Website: bh-photo
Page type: newsletter-management
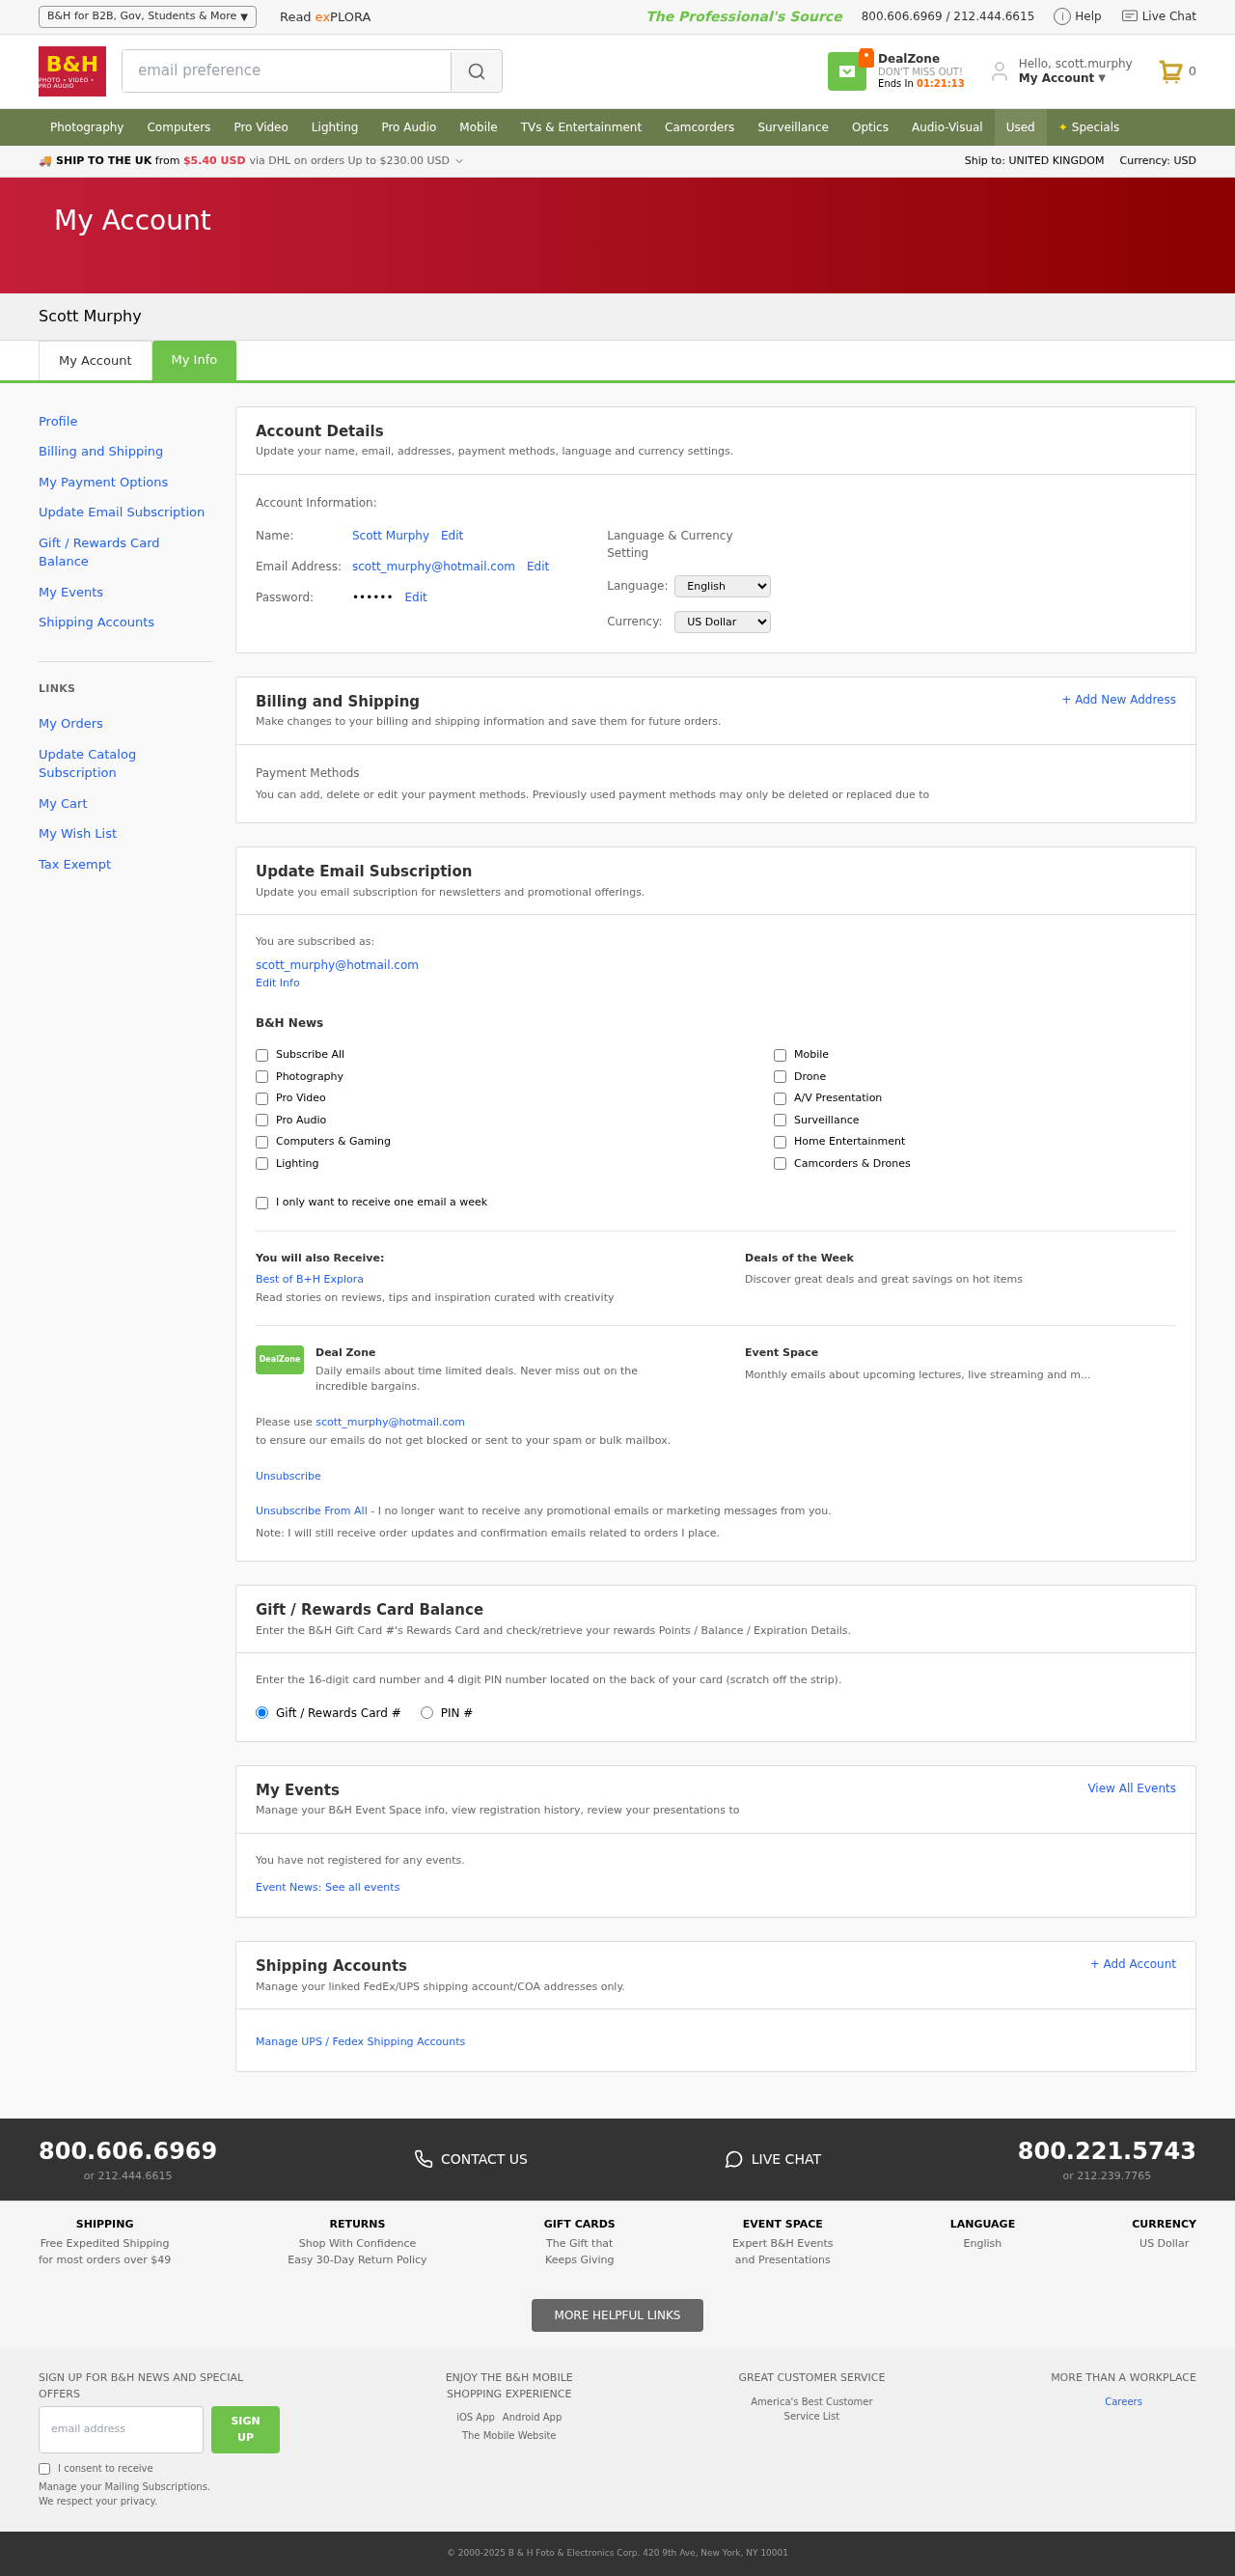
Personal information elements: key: PII_EMAIL
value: scott_murphy@hotmail.com
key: PII_FULLNAME
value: Scott Murphy
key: PII_LOGIN_USERNAME
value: scott.murphy
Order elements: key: ORDER_NUM_ITEMS
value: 0
Search elements: key: HEADER_SEARCH
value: email preference